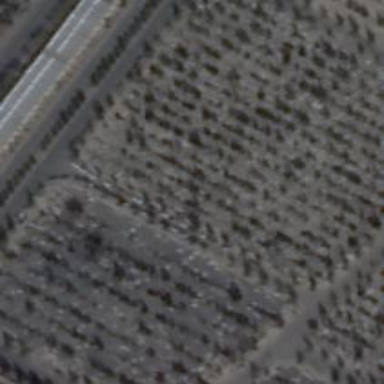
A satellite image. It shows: Cemetery.